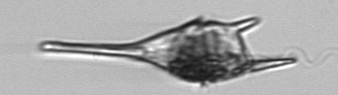
Label: Tripos_lineatus